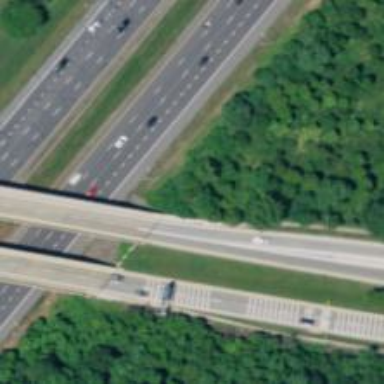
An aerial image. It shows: Primary highway that is also expressway.